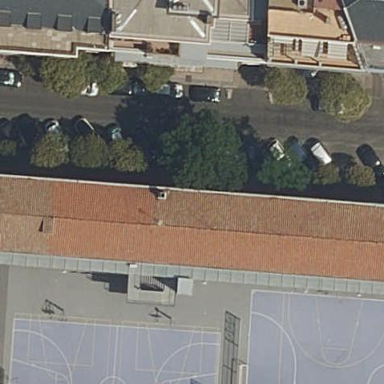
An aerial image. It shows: College building with hipped roof shape.